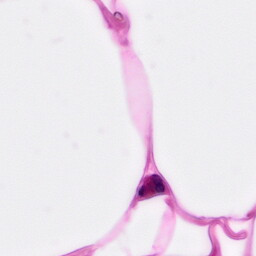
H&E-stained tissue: Pancreatic